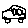
Label: car